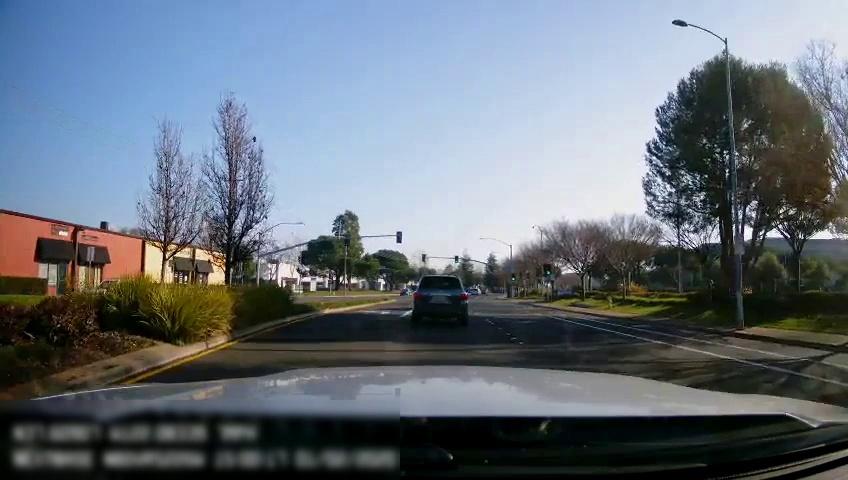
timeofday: Day
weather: Sunny
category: Drivable Space
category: Vehicles | Truck
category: Vehicles | SUV
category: Vehicles | SUV
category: Lanes | Alternate Lane
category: Lanes | Current Lane
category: Lanes | Alternate Lane
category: Lanes | Current Lane
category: Lanes | Alternate Lane
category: Traffic | Lights
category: Traffic | Lights
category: Traffic | Lights